This plot shows a bearing's acceleration signal over time (raw waveform). Based on the visible evidence, which condition applies: normal, inner_race, outer_race, ball?
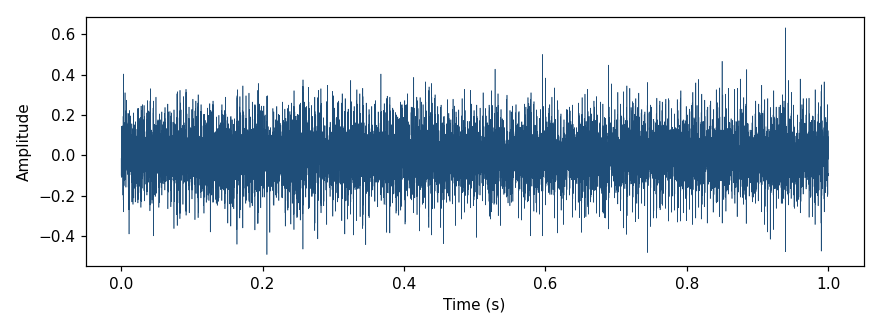
Answer: outer_race